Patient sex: F
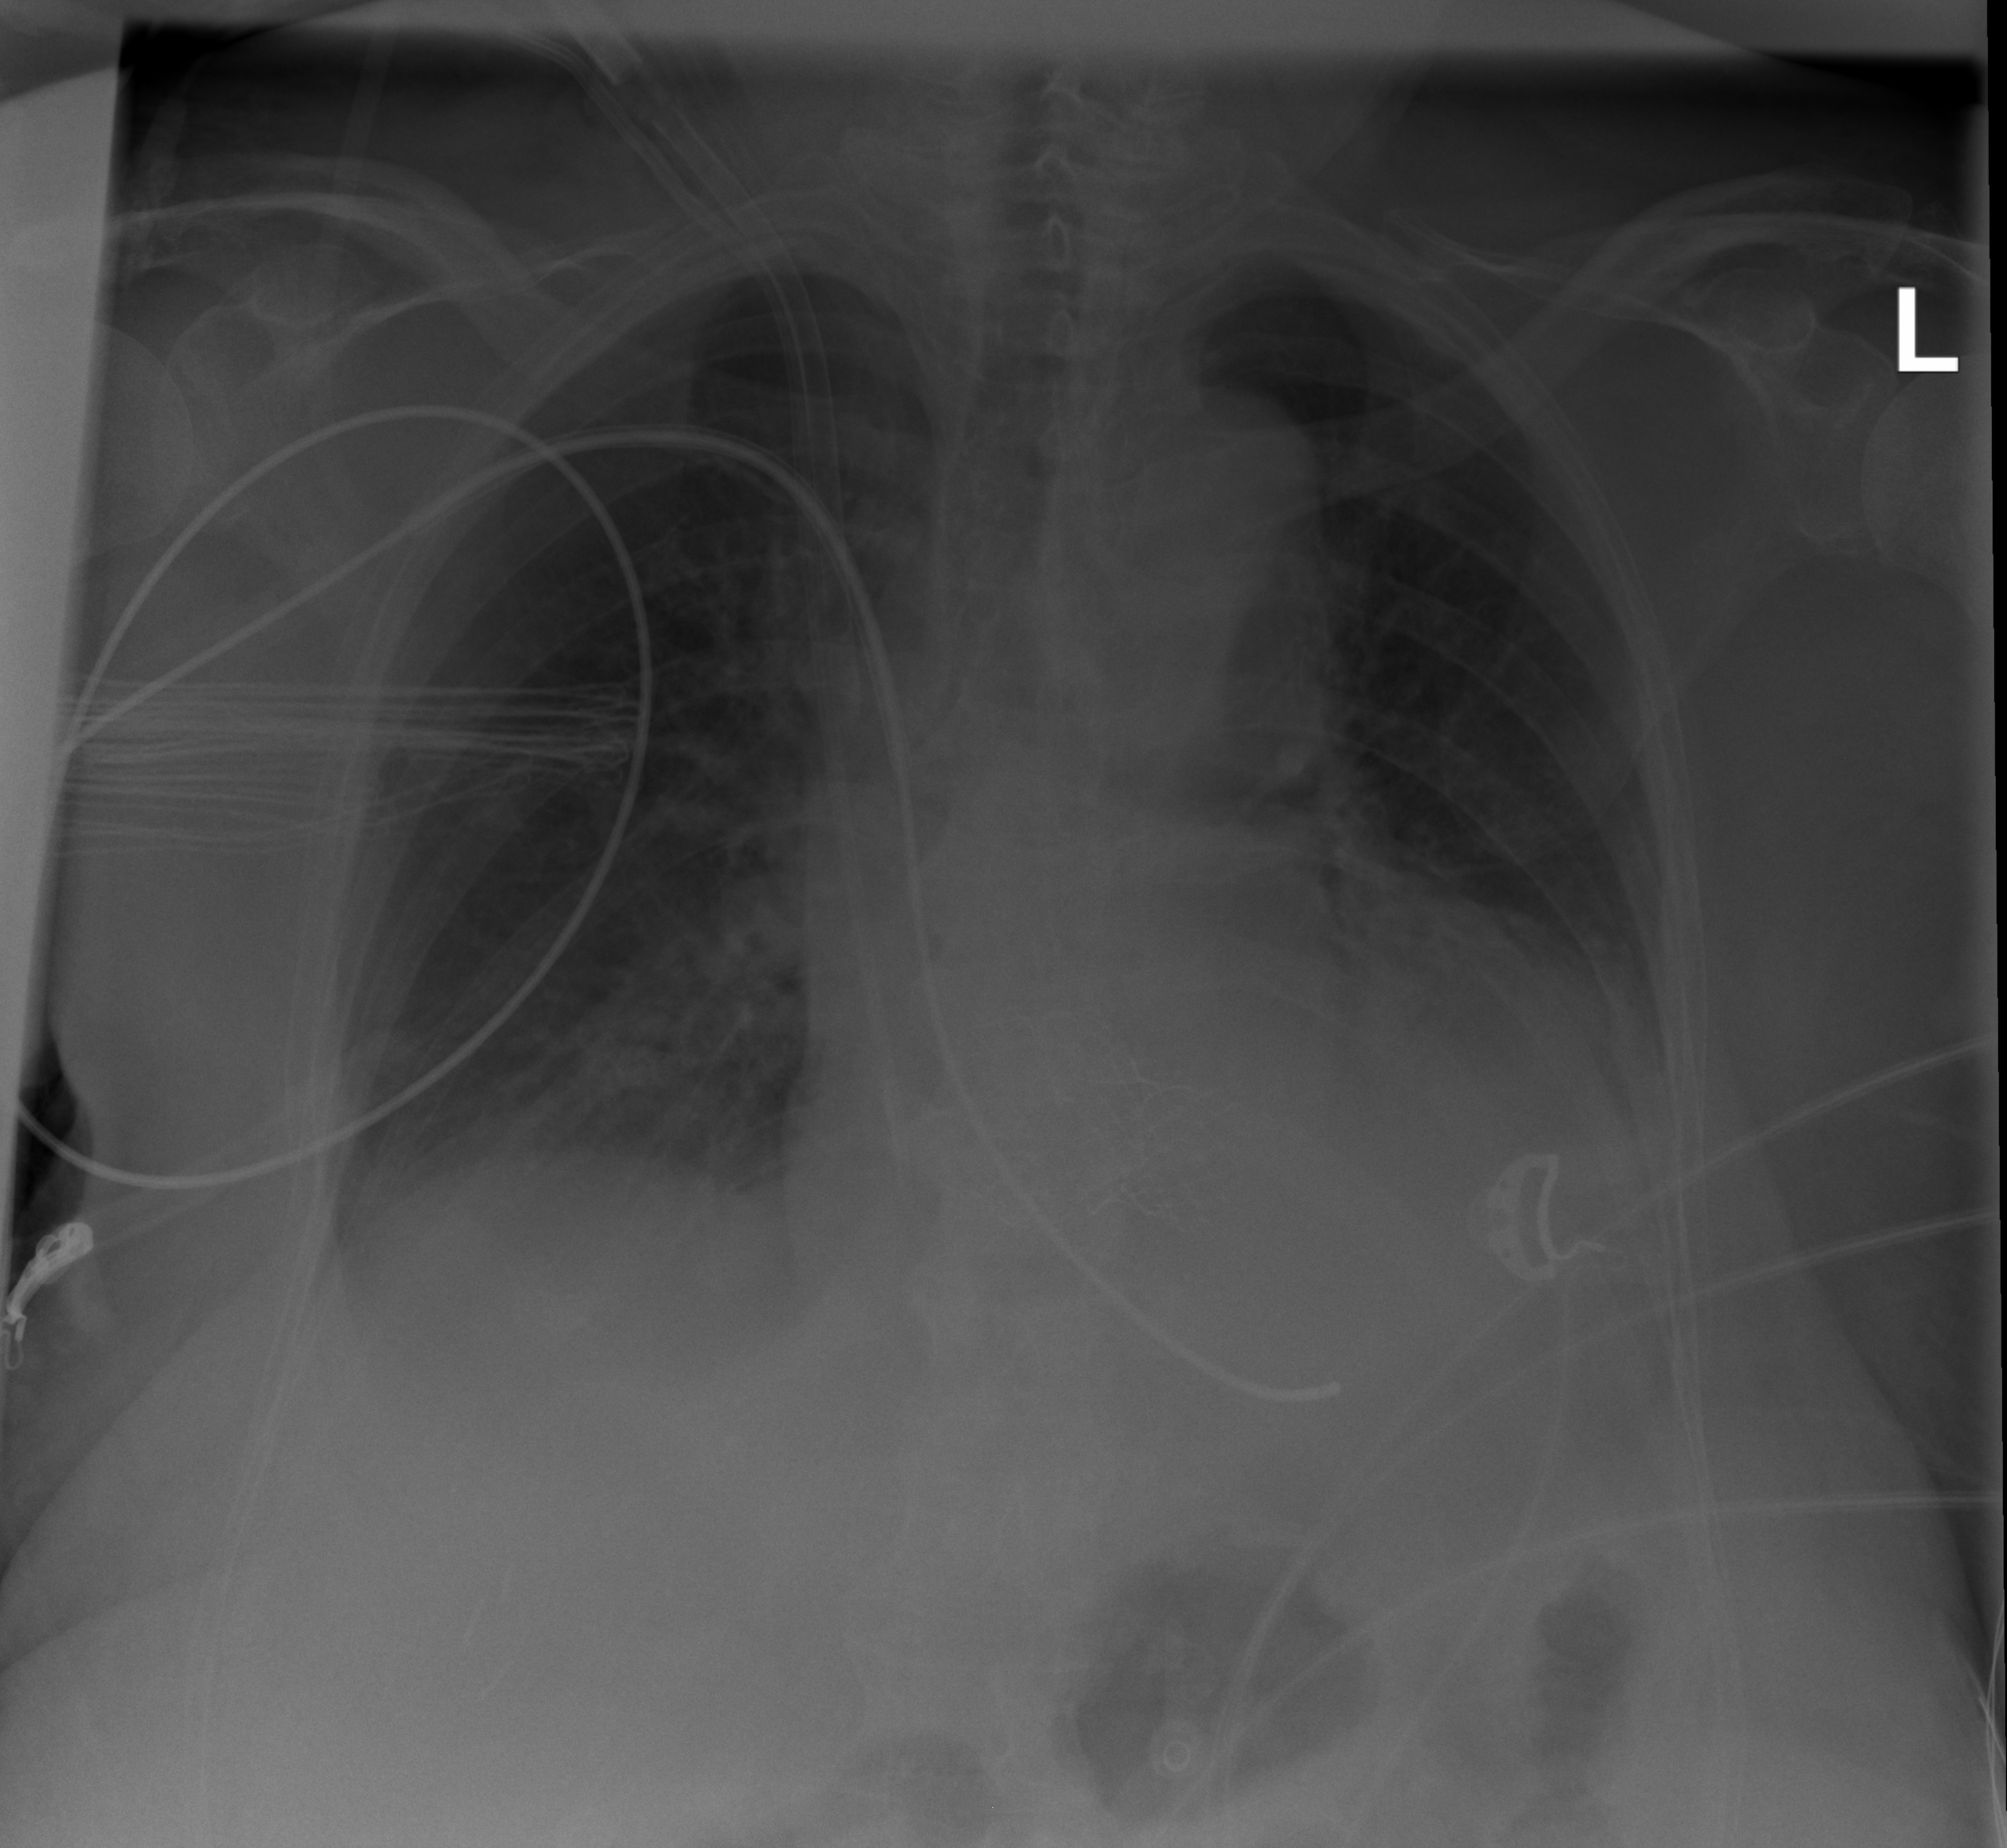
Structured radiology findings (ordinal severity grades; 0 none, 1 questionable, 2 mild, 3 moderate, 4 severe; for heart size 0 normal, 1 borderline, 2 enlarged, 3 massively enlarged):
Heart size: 1
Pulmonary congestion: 1
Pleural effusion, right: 0
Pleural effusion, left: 2
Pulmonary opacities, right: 0
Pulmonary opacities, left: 0
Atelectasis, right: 1
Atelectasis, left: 0